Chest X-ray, PA view. Patient: 55 years old, sex F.
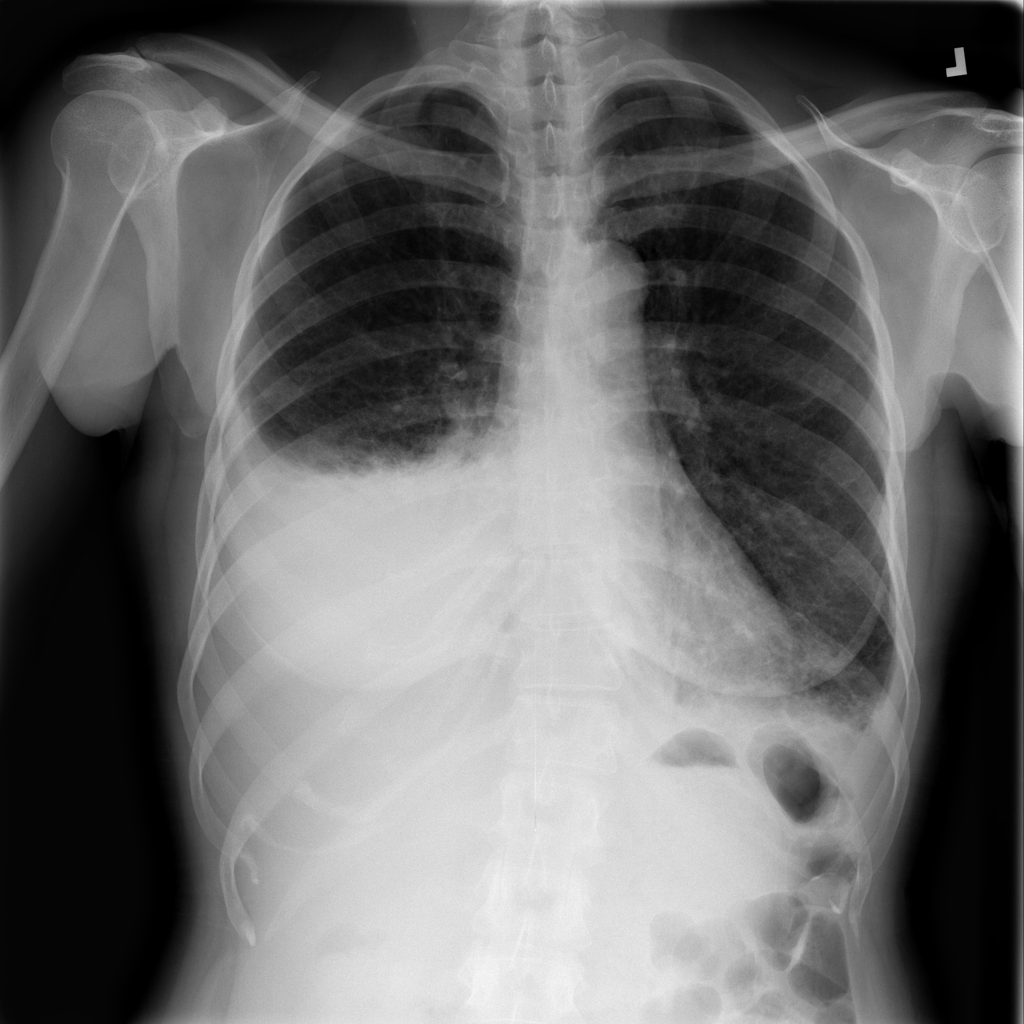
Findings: Effusion